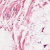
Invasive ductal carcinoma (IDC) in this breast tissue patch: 0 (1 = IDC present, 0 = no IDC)